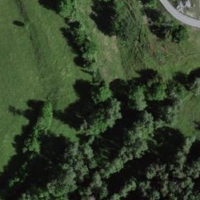
EUNIS habitat code: 24
Species observed at this site:
Dendrocopos major
Upupa epops